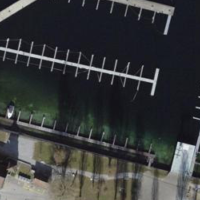
EUNIS habitat code: 14
Species observed at this site:
Tachybaptus ruficollis
Corvus corone
Ichthyaetus melanocephalus
Podiceps cristatus
Motacilla cinerea
Cyanistes caeruleus
Fulica atra
Anas platyrhynchos
Chloris chloris
Aythya ferina
Larus canus
Podiceps nigricollis
Aythya fuligula
Larus cachinnans
Chroicocephalus ridibundus
Phalacrocorax carbo
Larus michahellis
Gallinula chloropus
Cygnus olor
Lophodytes cucullatus
Spatula clypeata
Milvus milvus
Sitta europaea
Columba livia